Question: I'm trying to write a function in GNU Octave that does bilinear interpolation on a PGM image. The result isn't that great: I keep getting oblique stripes of different shades all over the image. Also, the rows and columns that are added during interpolation are darker than they should. Could someone help me by pointing out the problem, please?
'''
function bilinear(img)
data = imread(img);
for n = 1 : 2 : (rows(data) - 1) * 2
average = average_vector(data(n, 1:end), data(n+1:1:end));
data = [data(1:n, 1:end); average; data(n+1:rows(data), 1:end)];
end
for n = 1 : 2 : (columns(data) - 1) * 2
average = average_vector(data(1:rows(data), n), data(1:rows(data), n+1));
data = [data(1:rows(data), 1:n) average data(1:rows(data), n+1:end)];
end
imwrite(data, strcat("out_bilinear_", img));
end
function res = average_vector(a, b)
res = zeros(size(a));
for n = 1 : length(a)
res(n) = (a(n) + b(n)) / 2;
end
end
'''
Here's an image showing the problem:

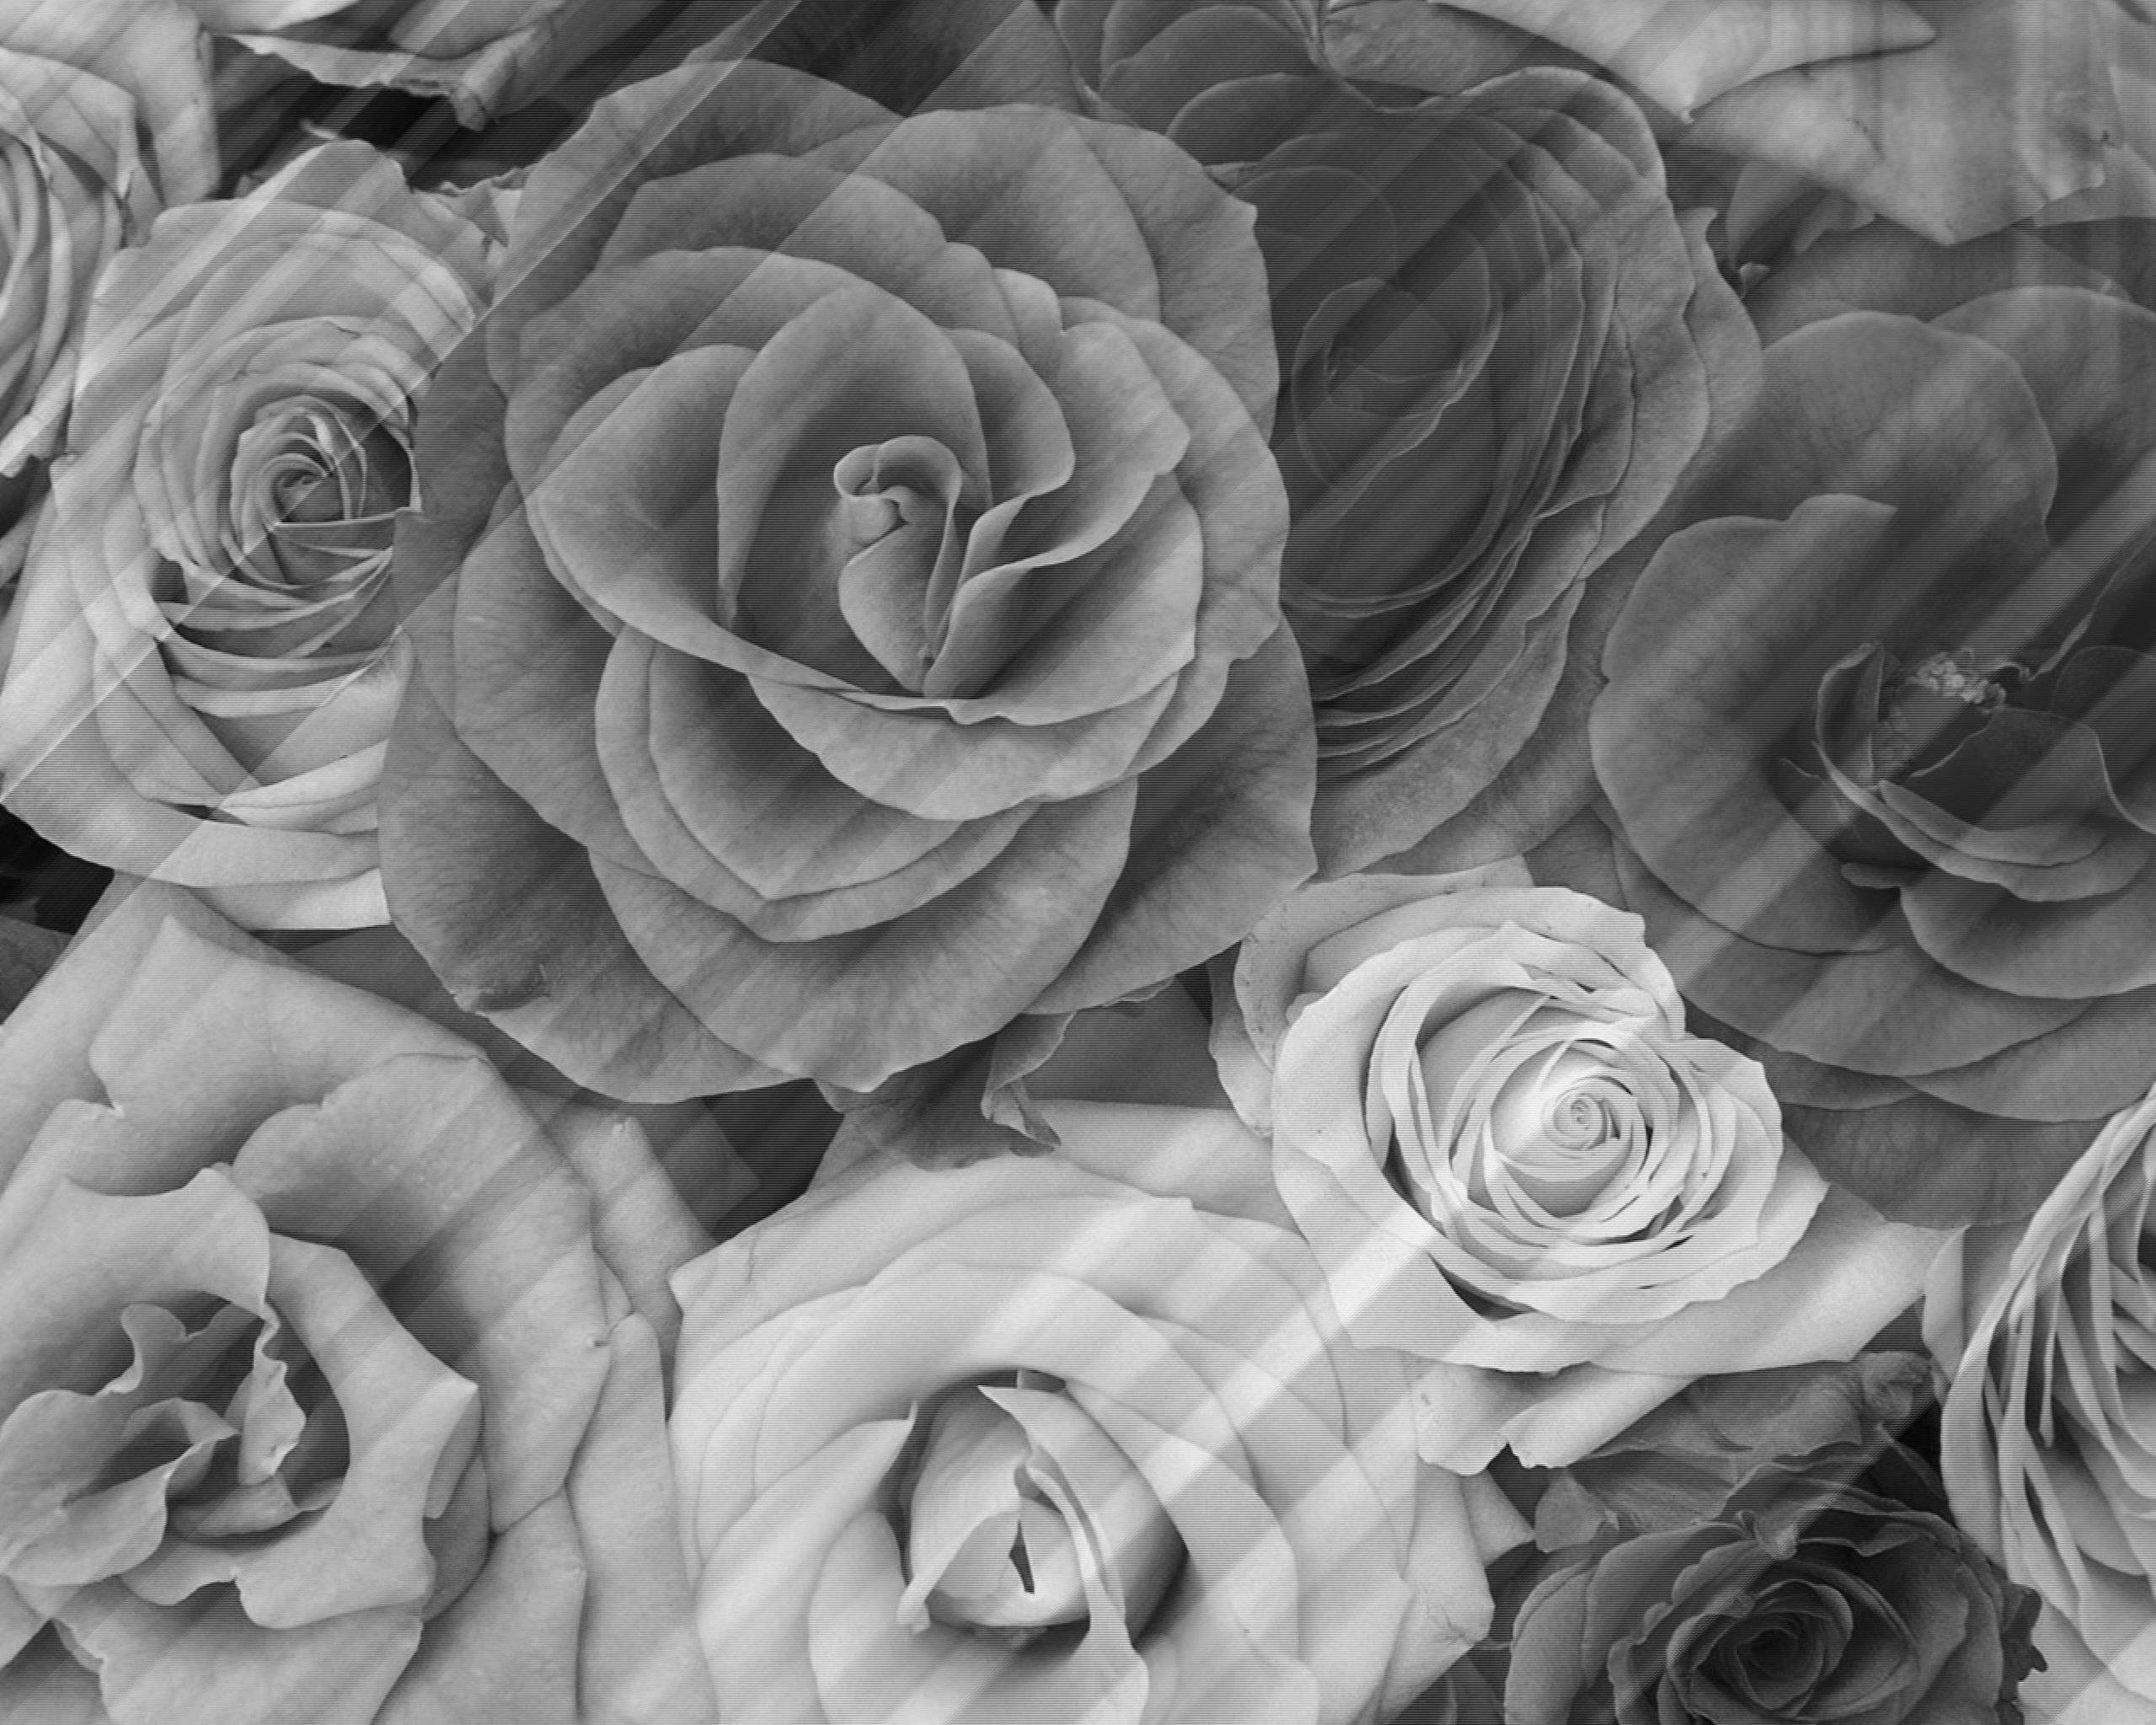
Answer: You're iterating through the input image row-by-row (or column-by-column), but inserting new rows (or columns) as you go. I'm pretty sure this will screw your indexing up.
I would suggest creating a new output matrix, rather than modifying the original. This will be considerably faster, too.
Incidentally, your 'average_vector' function can be written simply as 'res = (a + b) / 2;'.